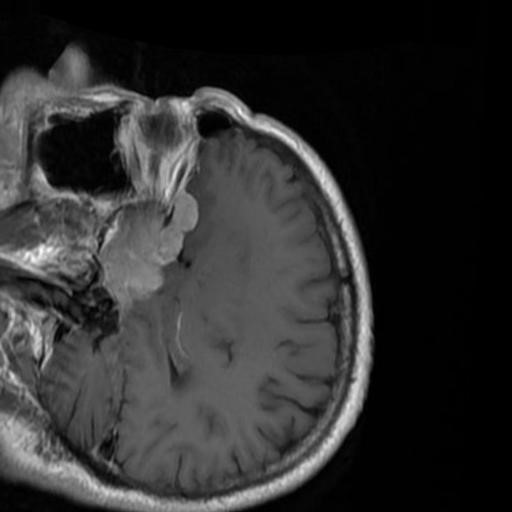
Label: brain_menin